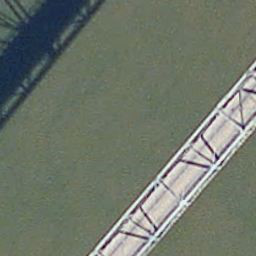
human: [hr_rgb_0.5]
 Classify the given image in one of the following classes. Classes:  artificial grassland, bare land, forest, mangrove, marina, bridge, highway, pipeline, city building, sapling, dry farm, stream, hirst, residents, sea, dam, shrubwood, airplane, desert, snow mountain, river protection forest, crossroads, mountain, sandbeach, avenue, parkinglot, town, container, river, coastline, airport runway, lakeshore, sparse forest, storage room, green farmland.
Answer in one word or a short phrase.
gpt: bridge